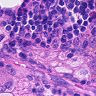
Metastatic tissue present: no